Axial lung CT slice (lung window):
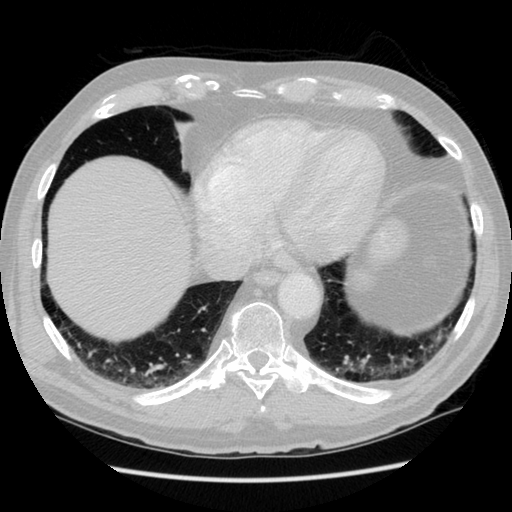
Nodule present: no